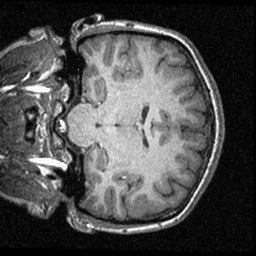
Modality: T1w
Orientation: coronal
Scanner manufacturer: siemens
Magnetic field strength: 3 T
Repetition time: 1.57 s
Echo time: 0.00304 s